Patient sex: M
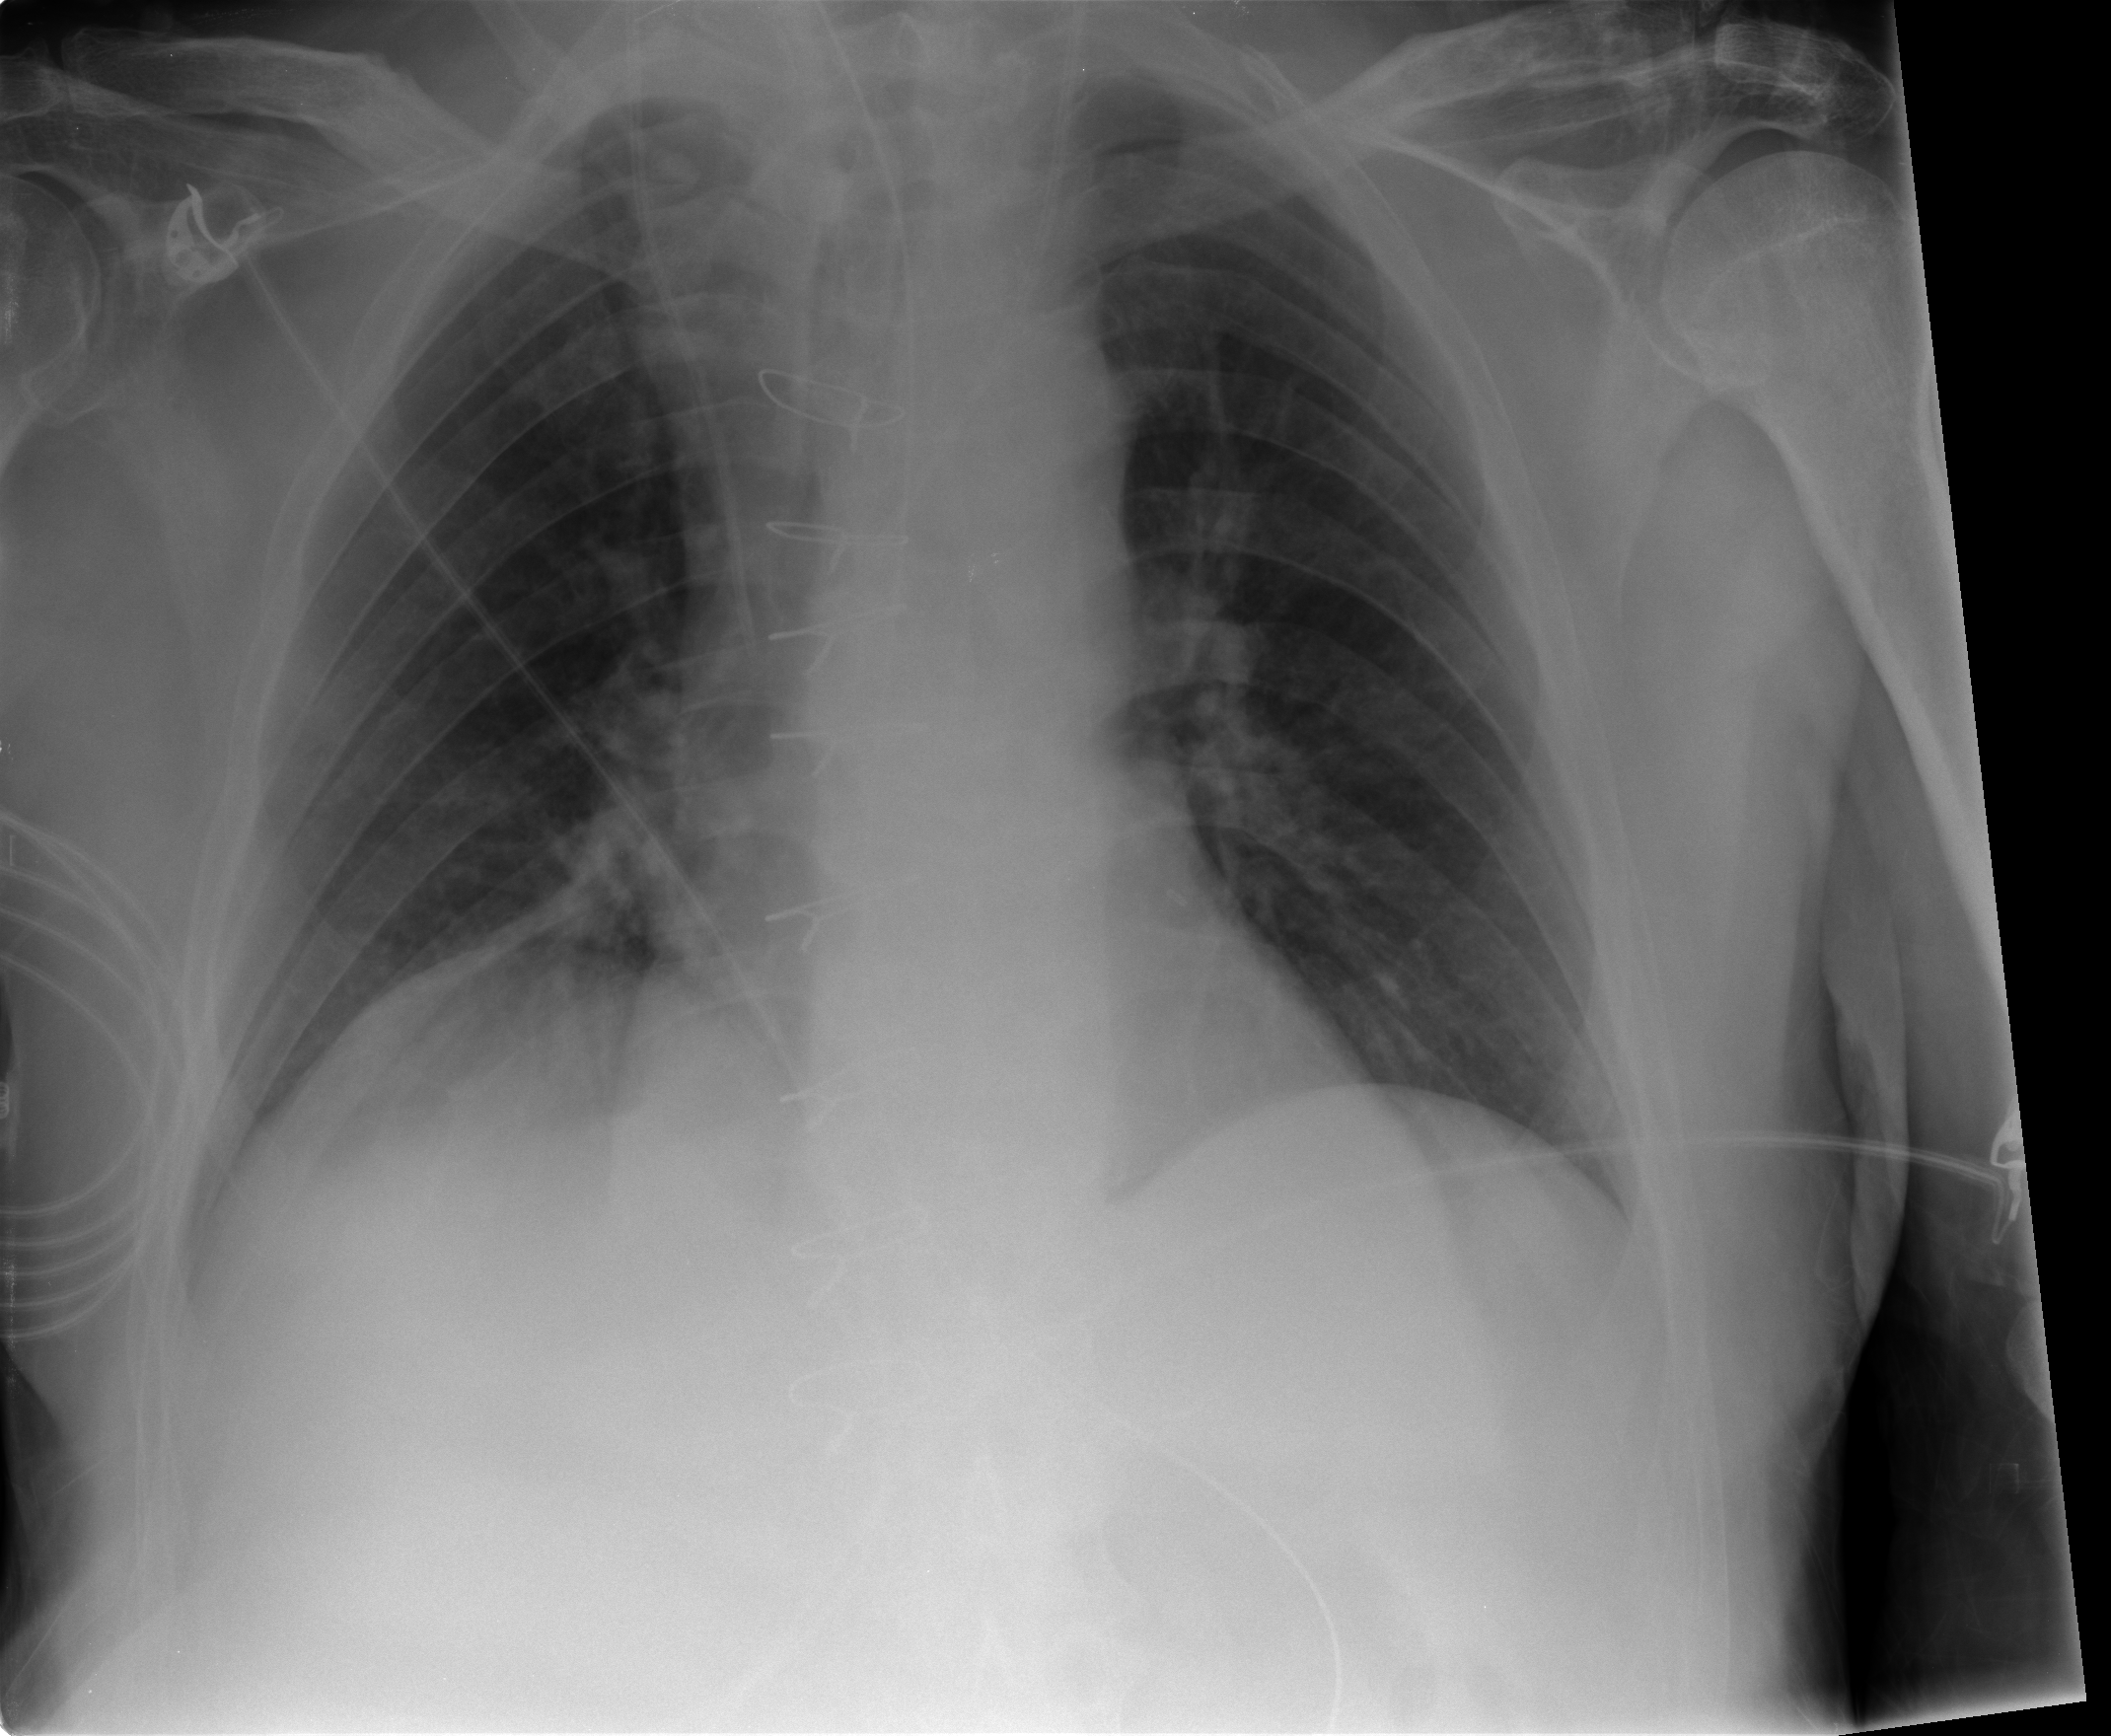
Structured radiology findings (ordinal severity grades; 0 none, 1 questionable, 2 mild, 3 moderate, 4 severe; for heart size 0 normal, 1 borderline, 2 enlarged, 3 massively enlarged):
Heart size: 2
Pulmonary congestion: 0
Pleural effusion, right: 0
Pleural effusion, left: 0
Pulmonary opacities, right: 0
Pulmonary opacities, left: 0
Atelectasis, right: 2
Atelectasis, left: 0